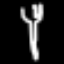
Label: fork